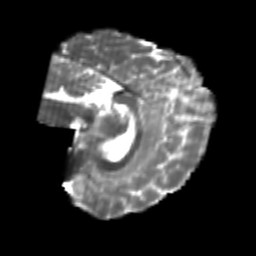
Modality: T2w
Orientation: sagittal
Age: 22
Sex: female
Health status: healthy
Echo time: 0.074 s